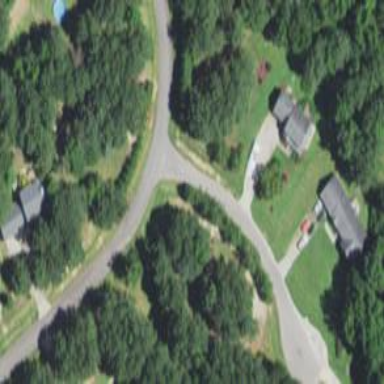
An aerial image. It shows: Residential road.